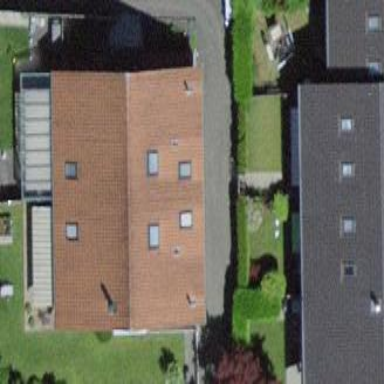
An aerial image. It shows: Terrace building with gabled roof.